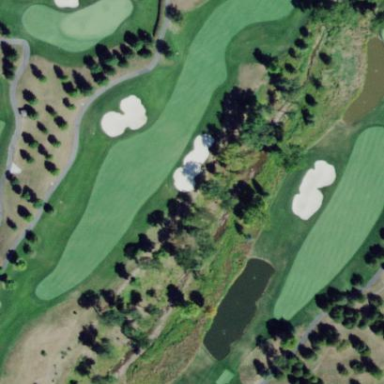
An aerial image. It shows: Golf rough area.